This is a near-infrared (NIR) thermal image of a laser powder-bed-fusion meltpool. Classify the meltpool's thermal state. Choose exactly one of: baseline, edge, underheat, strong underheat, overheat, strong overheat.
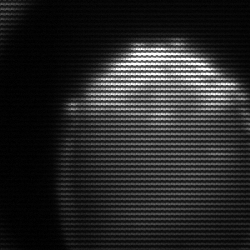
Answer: edge